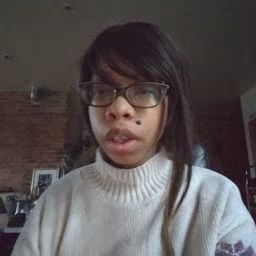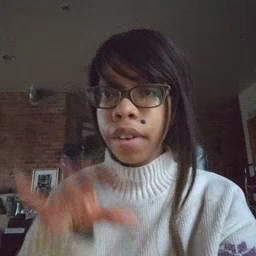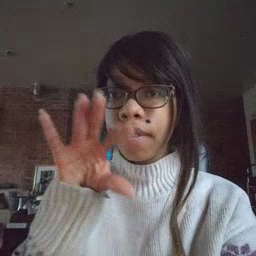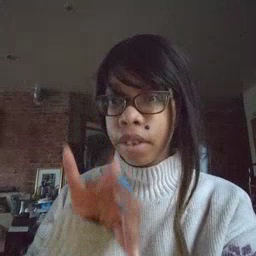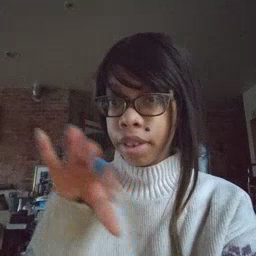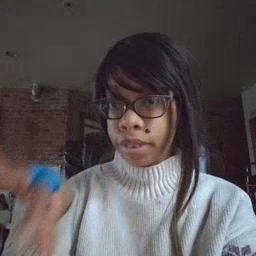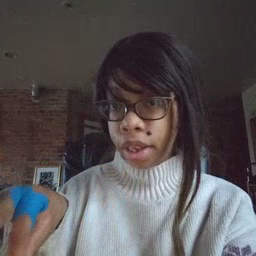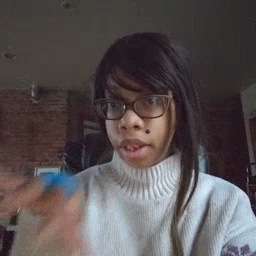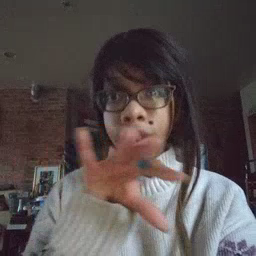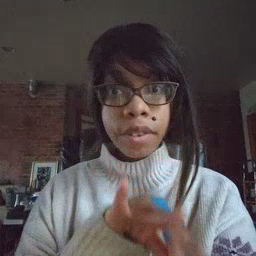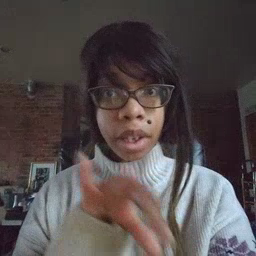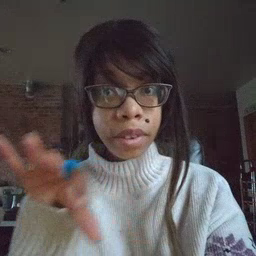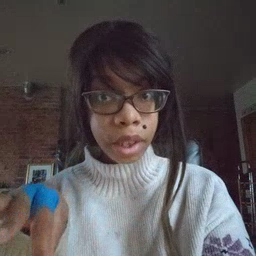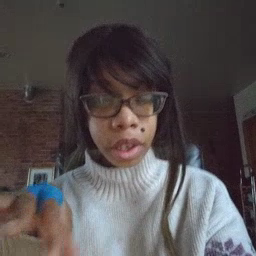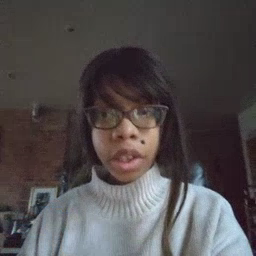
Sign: frenchfries